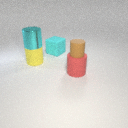
large red rubber cylinder to the right of large cyan rubber cube